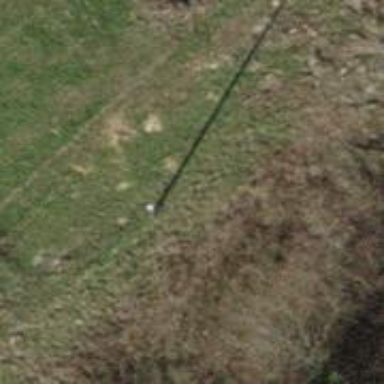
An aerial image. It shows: Straight power pole managing the electricity lines.